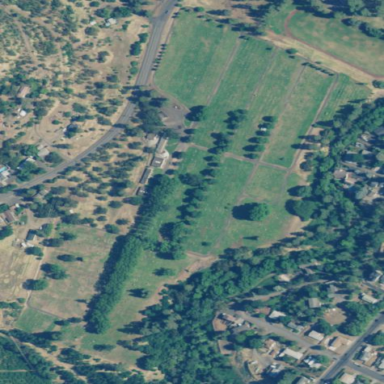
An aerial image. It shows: Cemetery.